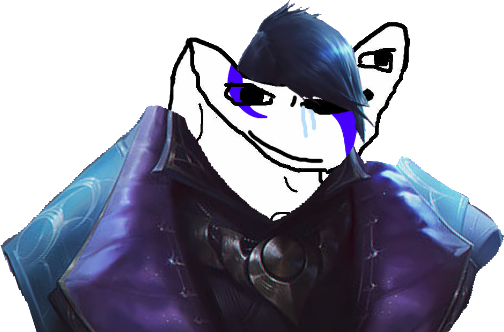
Label: 5_Brainlet